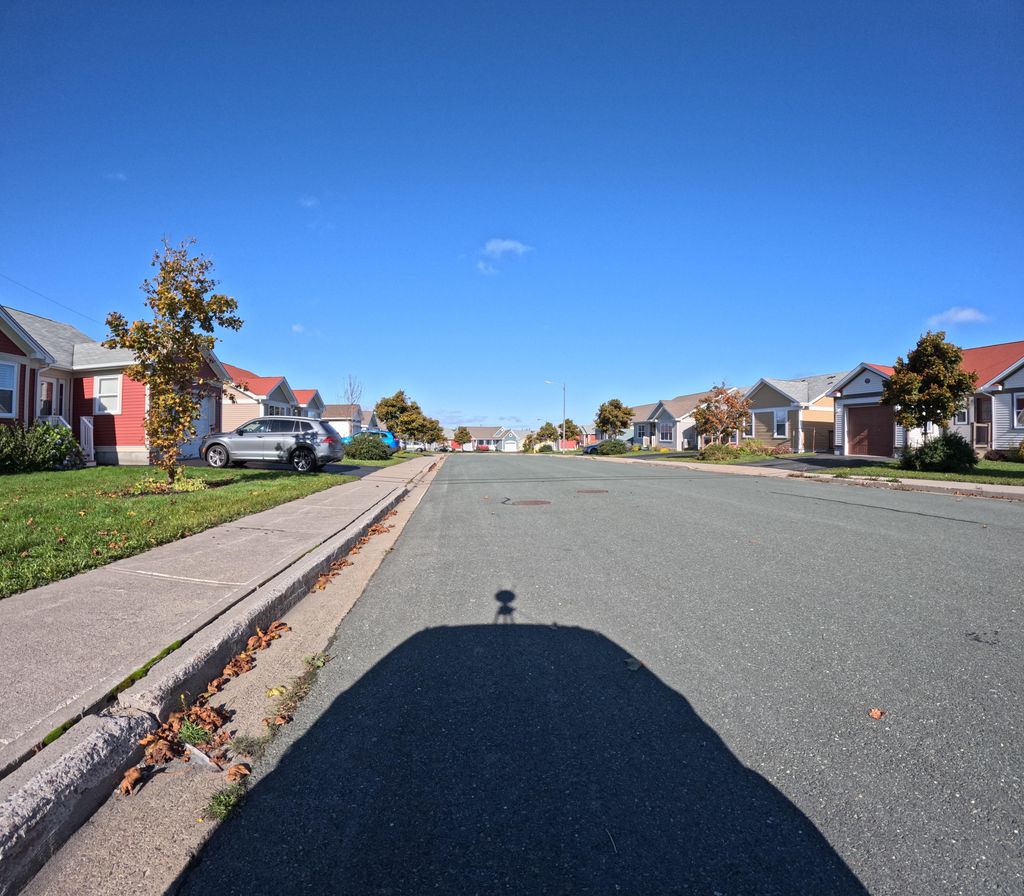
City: st_johns